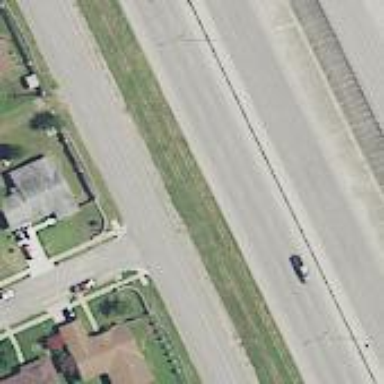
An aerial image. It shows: Secondary road with frontage road.